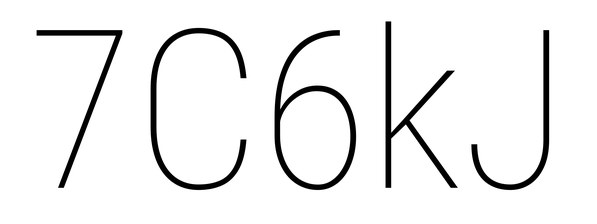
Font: Roboto_Condensed_Thin